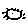
Label: sun